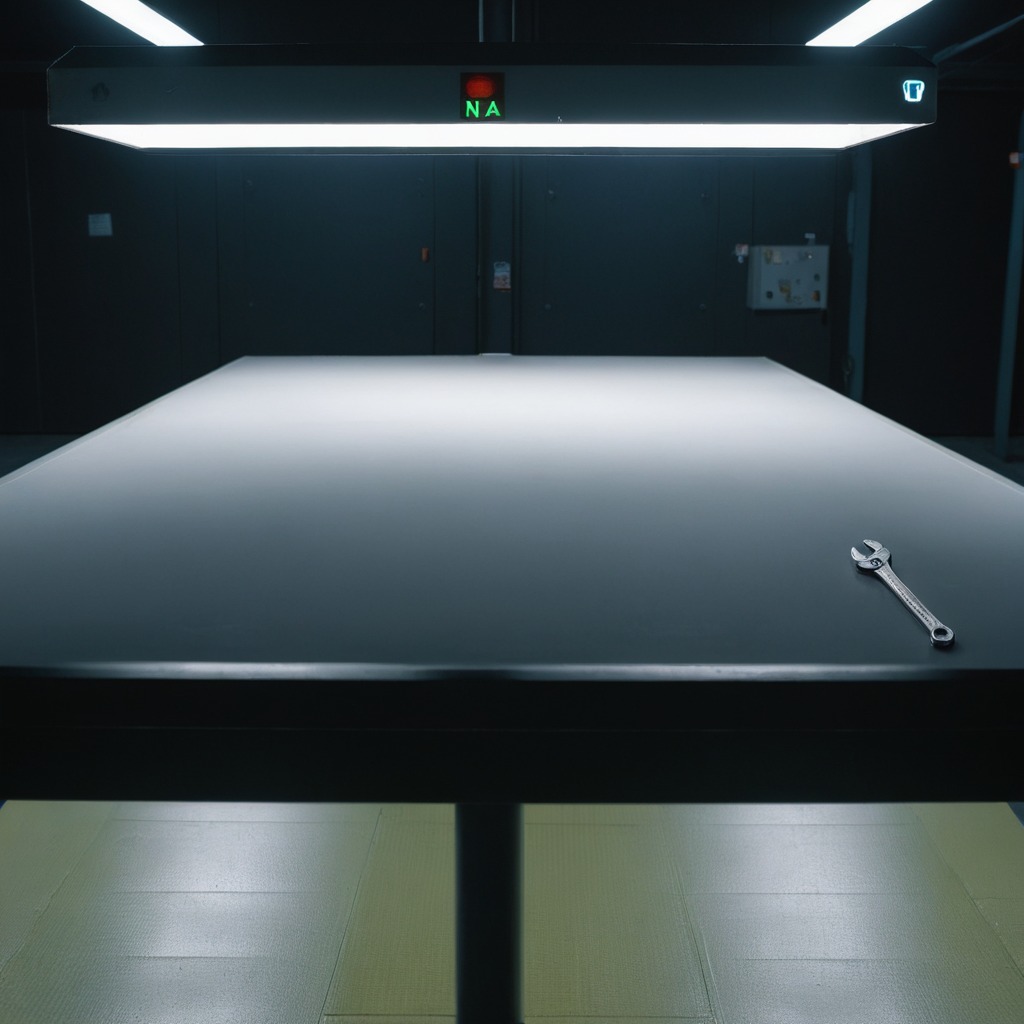
A wrench lying on a clean empty table in a railway signal maintenance room lit by harsh overhead fluorescents photorealistic surface textures crisp shadows high dynamic range